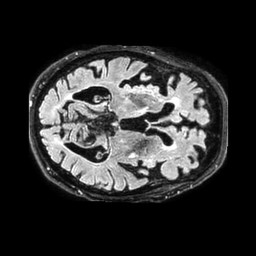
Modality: FLAIR
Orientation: axial
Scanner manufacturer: philips
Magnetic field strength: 3 T
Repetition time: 4.8 s
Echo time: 0.34 s